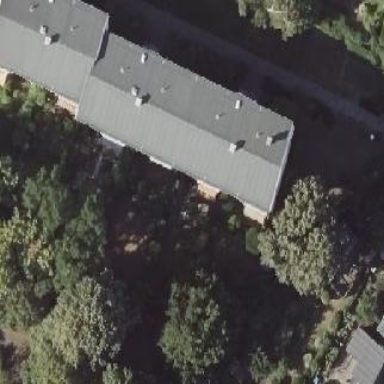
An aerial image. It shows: Gabled roof on residential building.